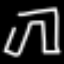
Label: pants